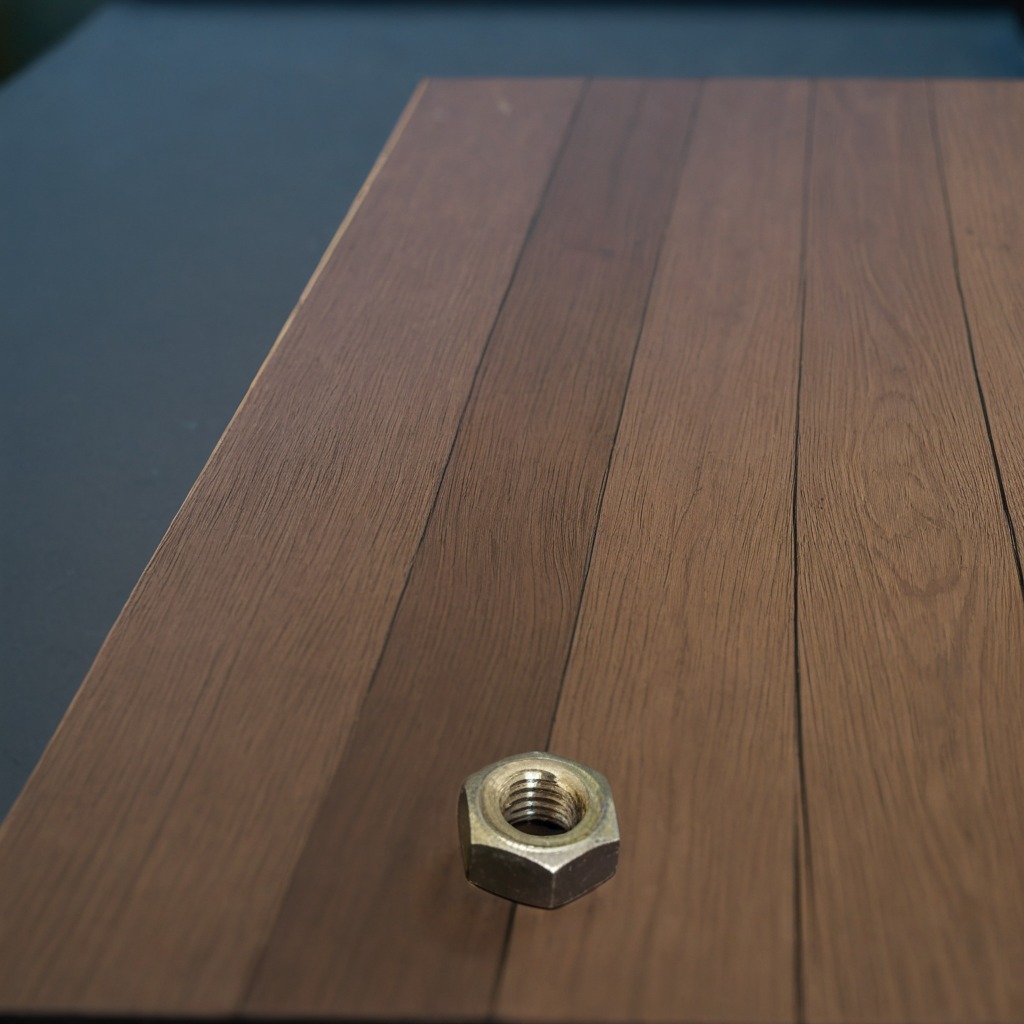
A metal nut is lying on the table with faint burn marks in a small garage at twilight.